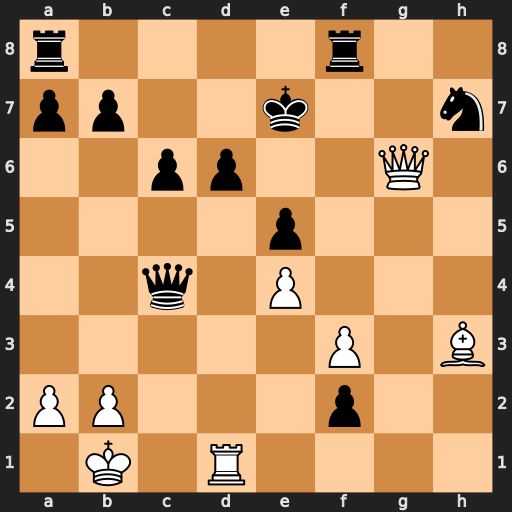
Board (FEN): r4r2/pp2k2n/2pp2Q1/4p3/2q1P3/5P1B/PP3p2/1K1R4
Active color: w
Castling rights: -
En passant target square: -
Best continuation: Qxd6+ Kf7 Qd7+ Kg8 Be6+ Qxe6 Qxe6+